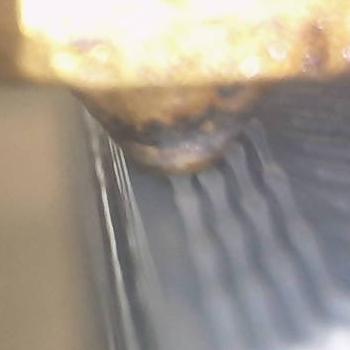
Flow rate: 33%